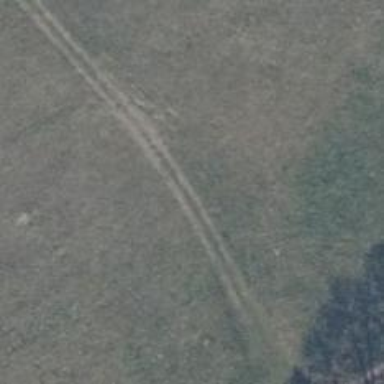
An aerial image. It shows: Path covered with grass.